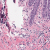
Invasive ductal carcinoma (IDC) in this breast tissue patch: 0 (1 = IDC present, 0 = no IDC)